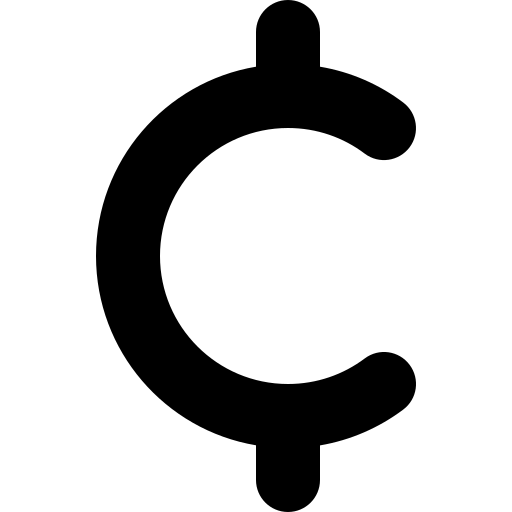
Tags: icon, FontAwesome, fa-icon, solid, cent, sign